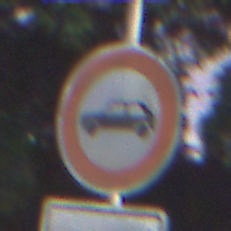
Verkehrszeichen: VerbotPersonenkraftwagen
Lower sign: MehrspurigeFahrzeugeFrei2
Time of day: Night
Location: Outdoor (Suburban)
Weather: PartlyCloudy
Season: NotSpecified
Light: Artificial